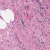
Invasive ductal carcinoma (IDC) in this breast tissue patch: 0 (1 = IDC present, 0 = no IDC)